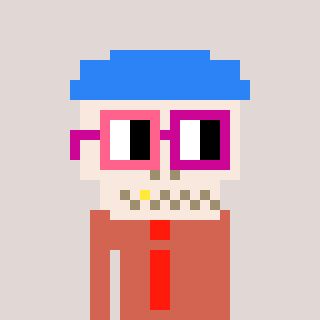
a pixel art character with square pink and red glasses, a skeleton-hat-shaped head and a peachy-colored body on a warm background